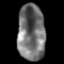
Tissue: lung
Cell type: Others
Senescence score: 0.1993
Nuclear area (px): 1511
Mean DAPI intensity: 114.199